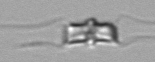
Label: Chaetoceros_didymus